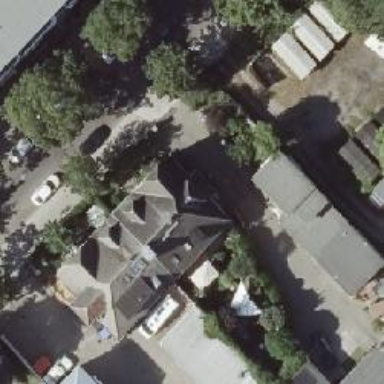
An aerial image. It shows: Detached building with hipped roof.